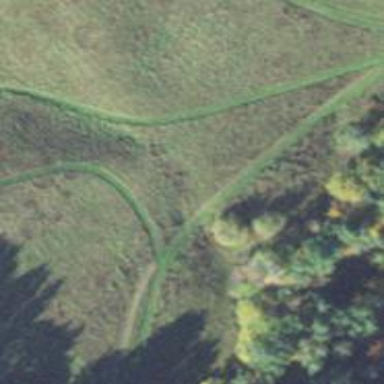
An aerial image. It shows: Intermediate level Nordic skiing track suitable for classic and skating styles.